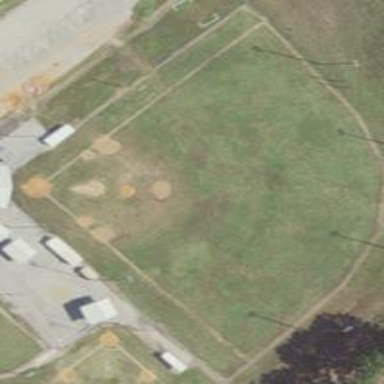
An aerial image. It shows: Baseball pitch for leisure land.